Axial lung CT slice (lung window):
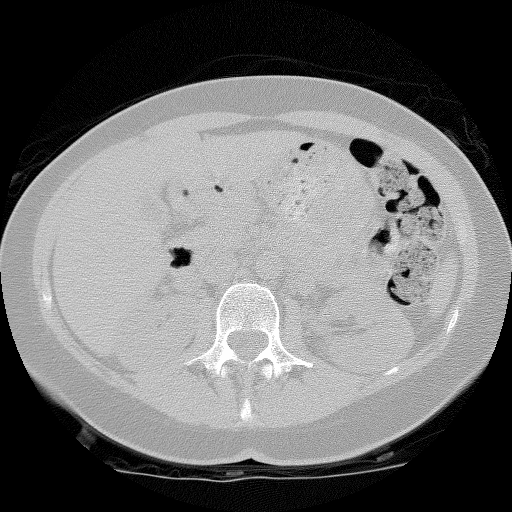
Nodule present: no